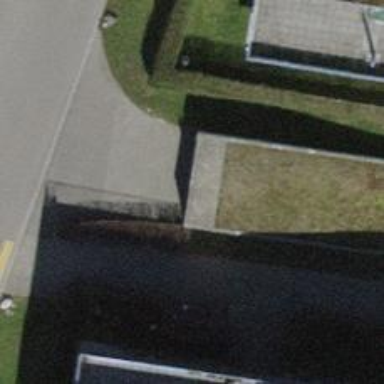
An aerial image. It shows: Parking entrance.